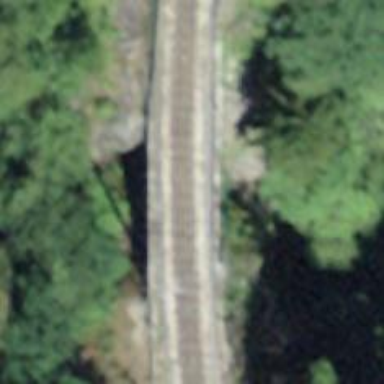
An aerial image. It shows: Narrow-gauge railway bridge with electrified contact lines and one track.